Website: bh-photo
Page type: billing-address
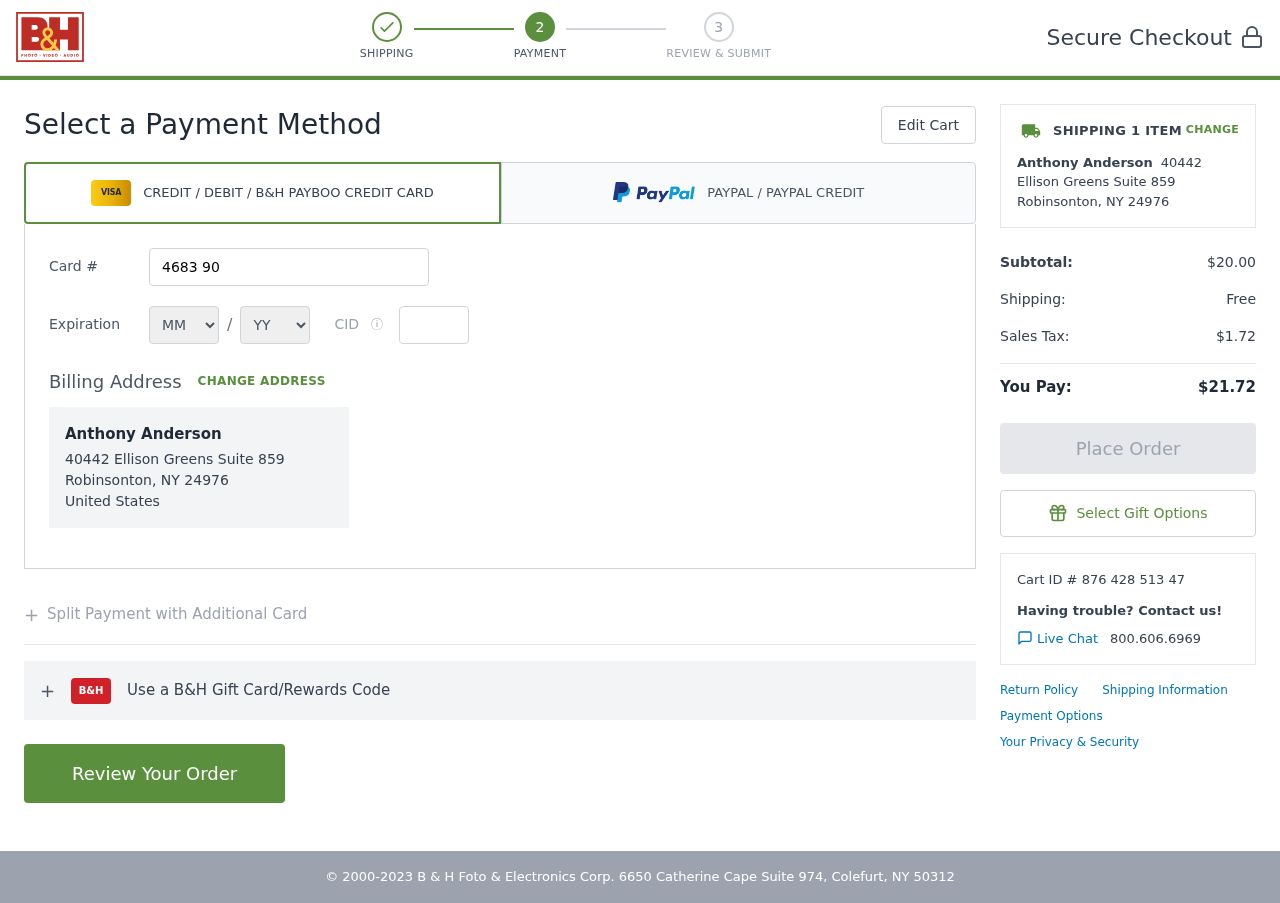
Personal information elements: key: PII_CARD_CVV
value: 306
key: PII_CARD_EXPIRY_MONTH
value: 06
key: PII_CARD_EXPIRY_YEAR
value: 30
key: PII_CARD_NUMBER
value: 4683 9003 1665 8258
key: PII_CITY_STATE_ZIP
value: Robinsonton, NY 24976
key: PII_COUNTRY
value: United States
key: PII_FULLNAME
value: Anthony Anderson
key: PII_STREET
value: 40442 Ellison Greens Suite 859
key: PII_FULLNAME2
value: Anthony Anderson
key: PII_CITY
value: Robinsonton
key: PII_STATE_ABBR
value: NY
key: PII_POSTCODE
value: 24976
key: PII_POSTCODE_FULL
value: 24976
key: PII_CITY_STATE
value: Robinsonton, NY
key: PII_POSTCODE_NUMERIC
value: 24976
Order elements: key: ORDER_NUM_ITEMS
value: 1
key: ORDER_SUBTOTAL
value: $20.00
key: ORDER_SHIPPING_COST
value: Free
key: ORDER_TAX
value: $1.72
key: ORDER_TOTAL
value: $21.72
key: ORDER_ID
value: Cart ID # 876 428 513 47